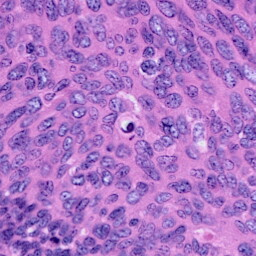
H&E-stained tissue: Cervix